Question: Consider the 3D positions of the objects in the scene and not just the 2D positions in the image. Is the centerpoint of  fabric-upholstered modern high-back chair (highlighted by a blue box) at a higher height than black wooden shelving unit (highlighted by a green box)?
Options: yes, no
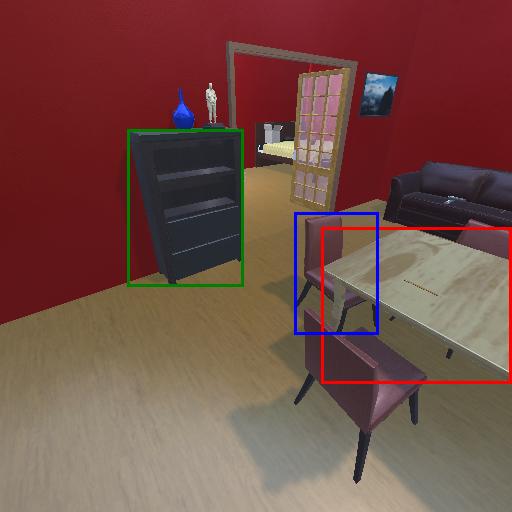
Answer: yes